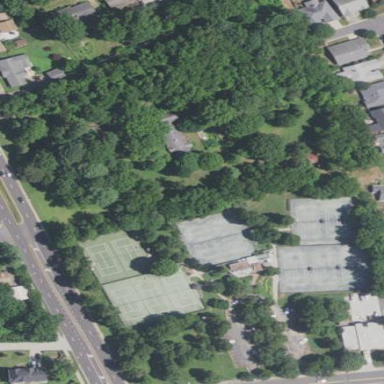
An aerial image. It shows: Recreation ground.